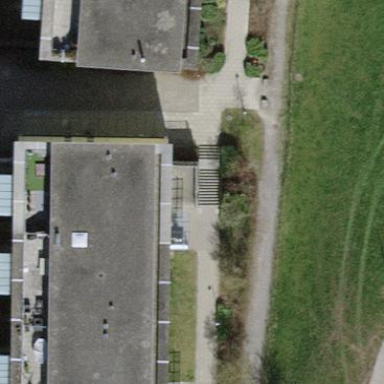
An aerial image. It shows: Building with apartments and flat roof.